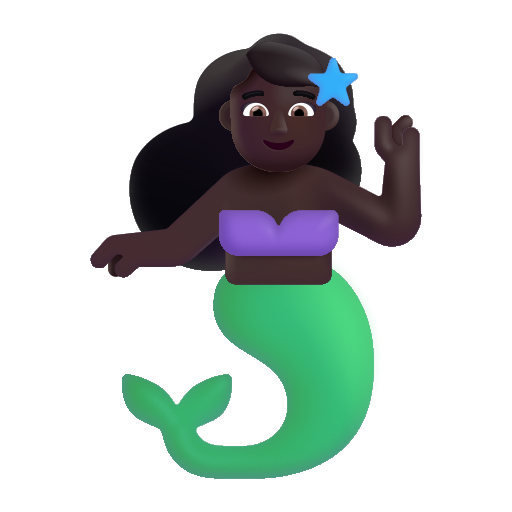
woman merpeople color dark